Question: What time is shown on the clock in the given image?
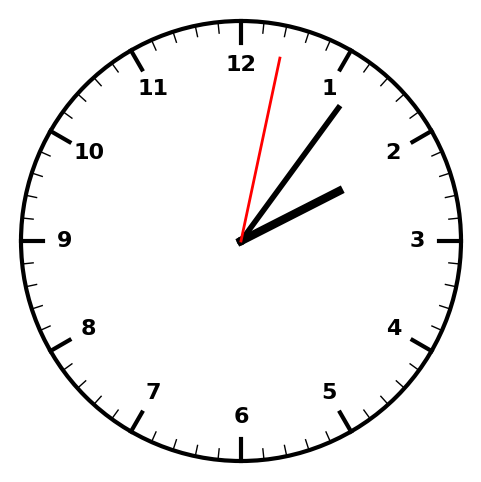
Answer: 02:06:02